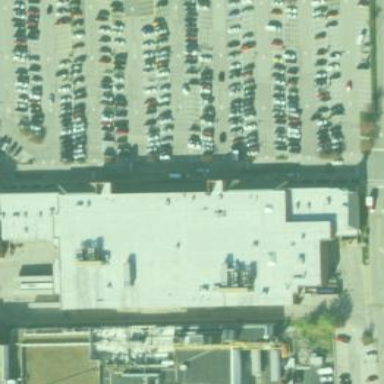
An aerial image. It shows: Supermarket building.